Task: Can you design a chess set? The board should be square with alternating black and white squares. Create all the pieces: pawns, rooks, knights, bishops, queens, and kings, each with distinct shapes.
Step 3974:
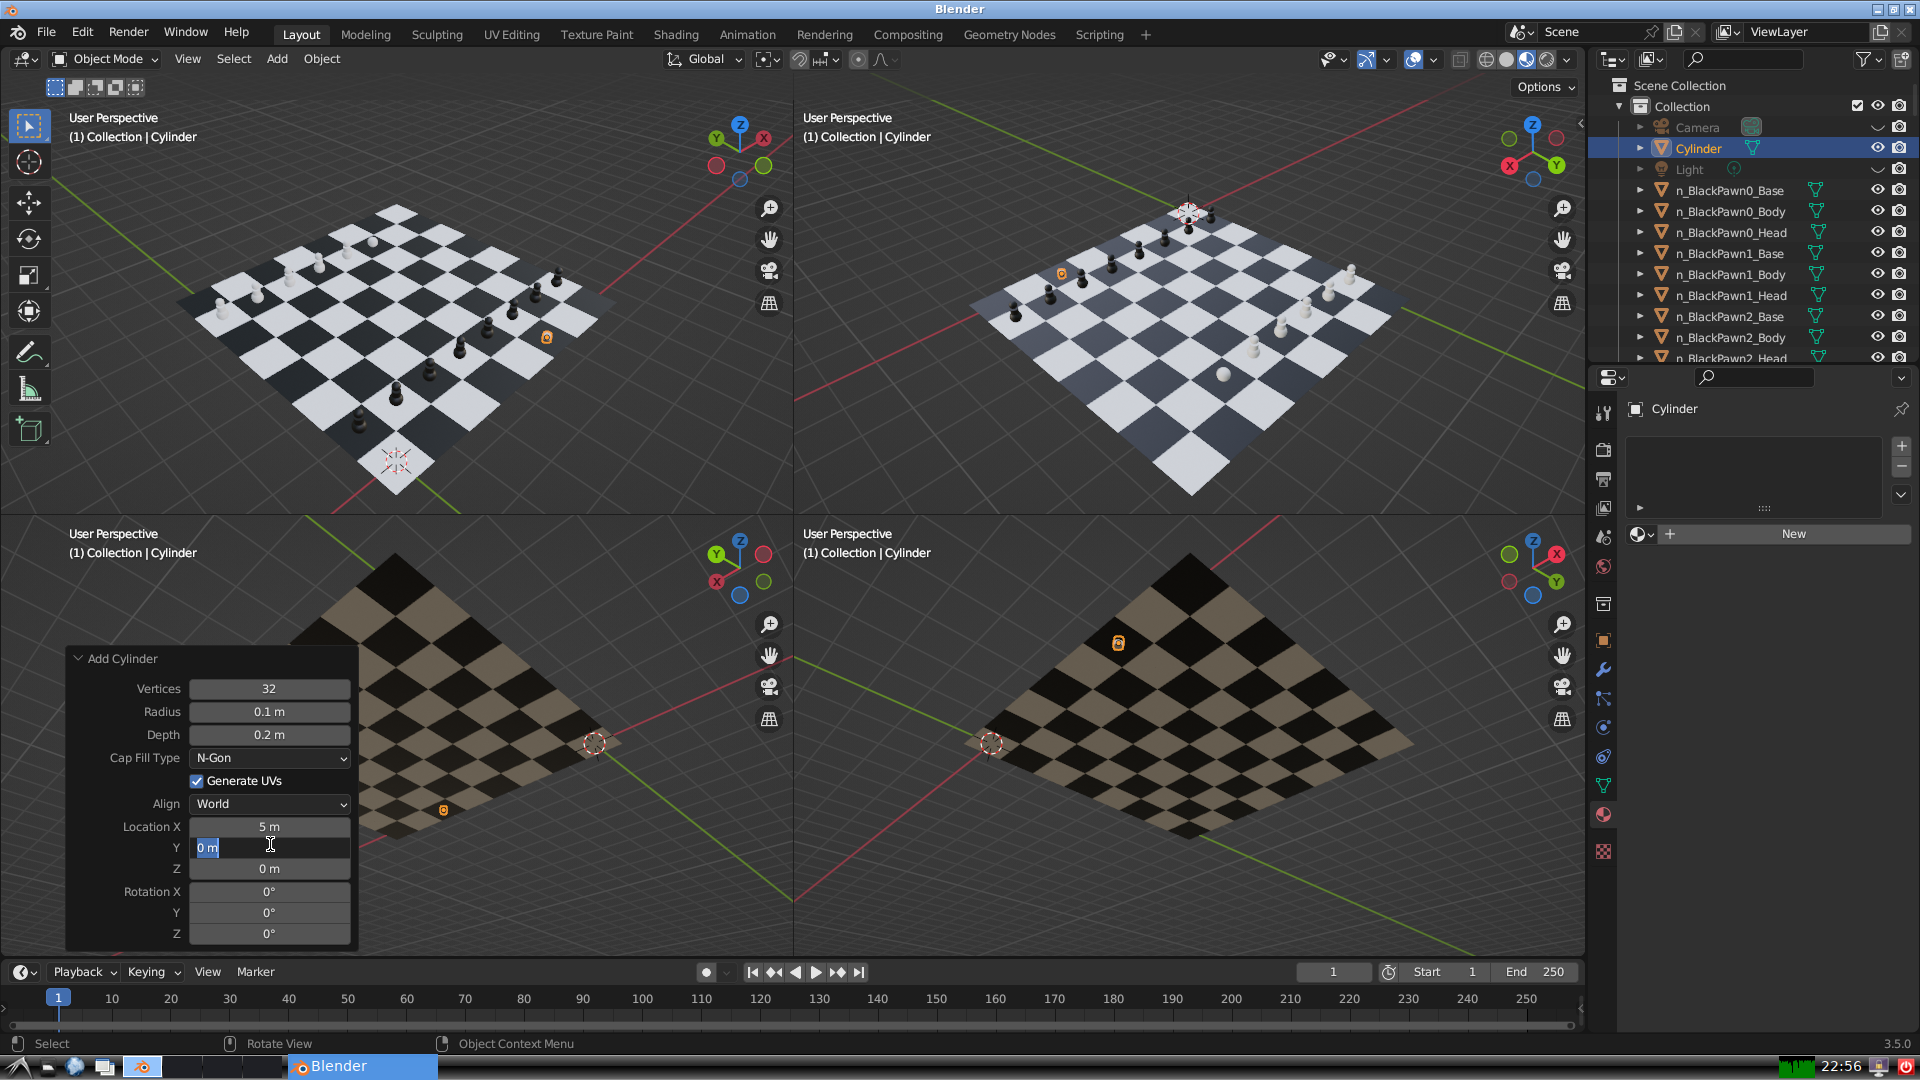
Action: input_text: 6.0